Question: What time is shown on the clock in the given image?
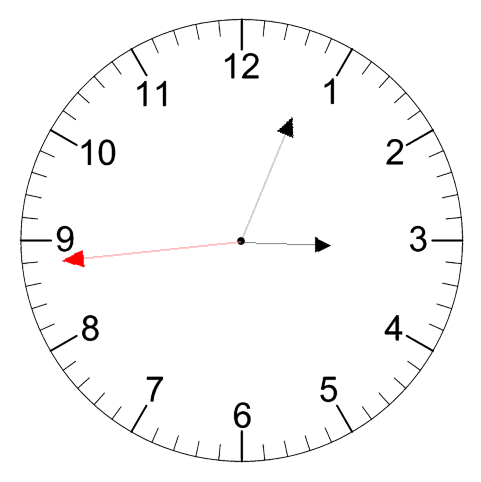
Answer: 03:03:44